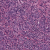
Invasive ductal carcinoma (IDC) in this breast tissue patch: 1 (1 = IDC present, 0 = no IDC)